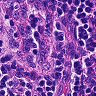
Metastatic tissue present: no